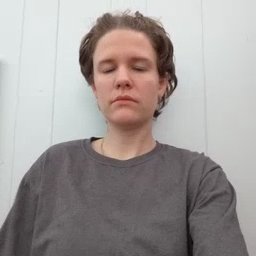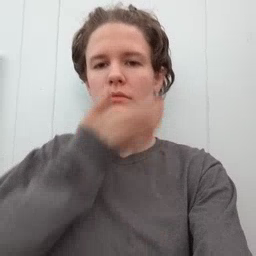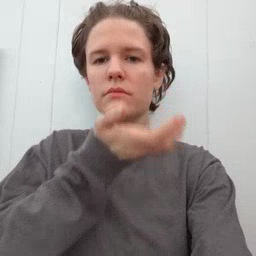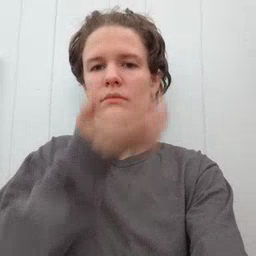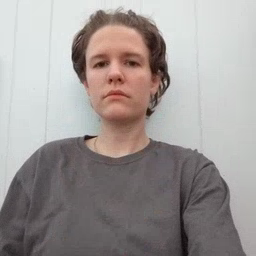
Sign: grass